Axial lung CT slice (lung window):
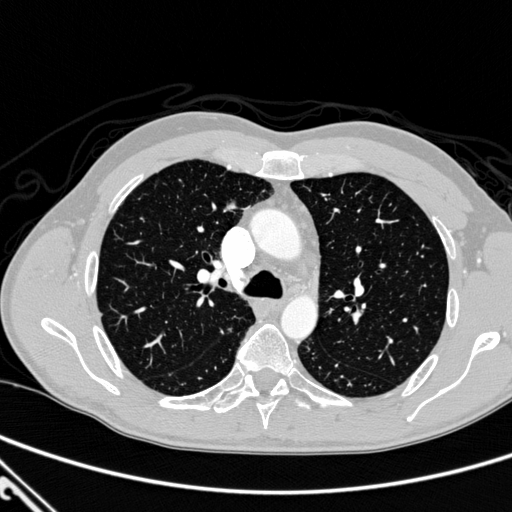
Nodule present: no